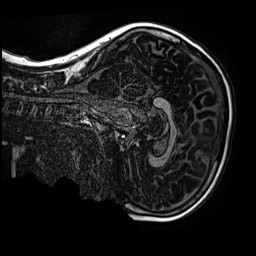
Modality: MP2RAGE
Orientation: sagittal
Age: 11
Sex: male
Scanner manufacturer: siemens
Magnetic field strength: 3 T
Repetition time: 4 s
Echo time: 0.00299 s